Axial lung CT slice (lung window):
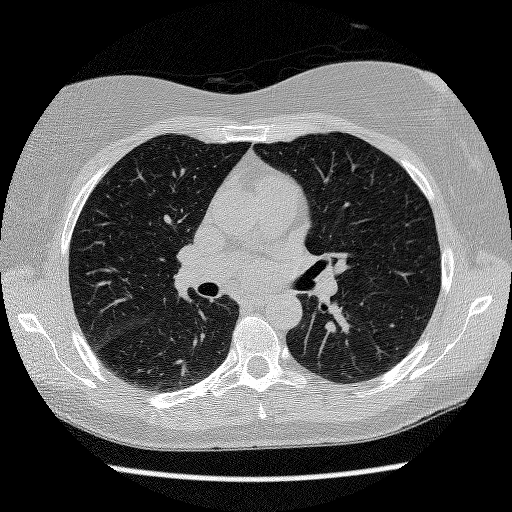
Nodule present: no